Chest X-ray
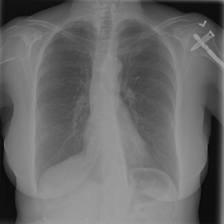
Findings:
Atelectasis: negative
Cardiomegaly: negative
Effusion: negative
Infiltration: negative
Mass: negative
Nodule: negative
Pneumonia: negative
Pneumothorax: negative
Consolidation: negative
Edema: negative
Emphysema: negative
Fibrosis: negative
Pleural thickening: negative
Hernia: negative